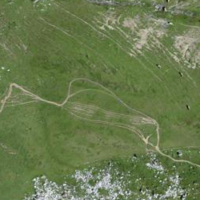
EUNIS habitat code: 31
Species observed at this site:
Phoenicurus ochruros
Corvus corone
Falco tinnunculus
Corvus corax
Anthus spinoletta